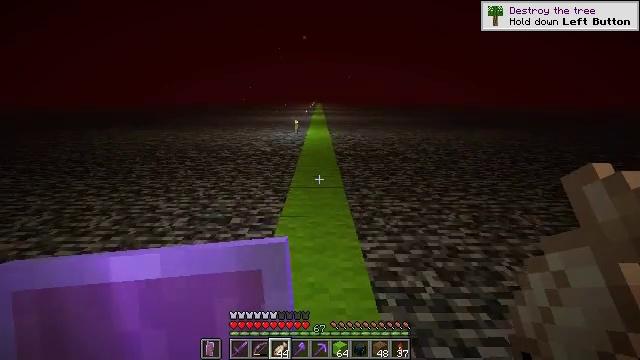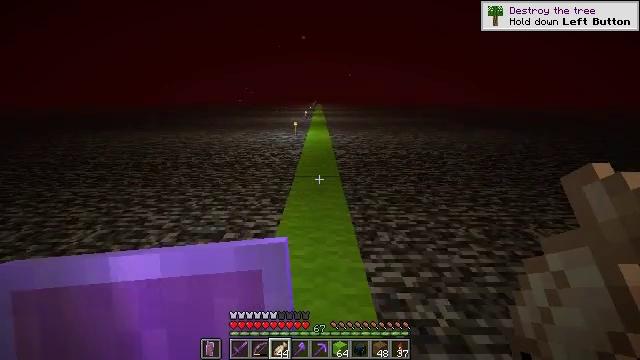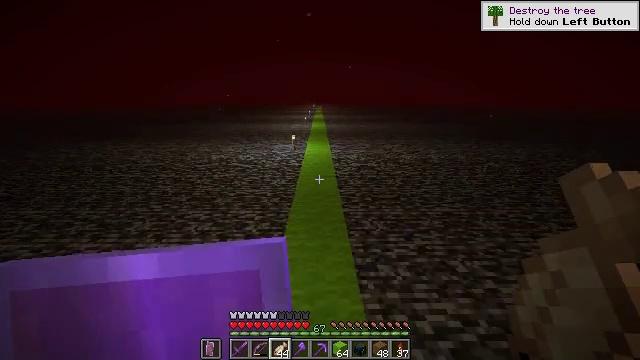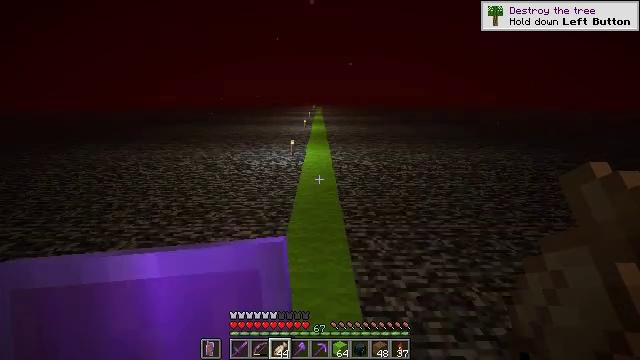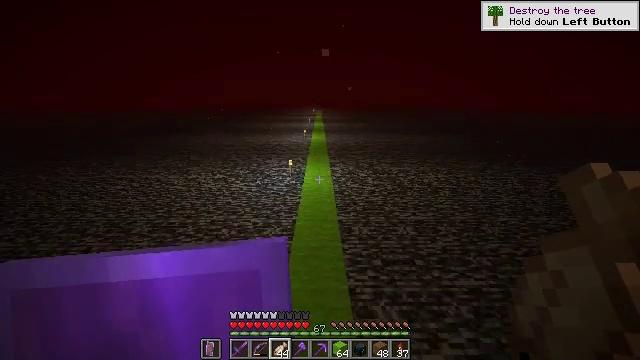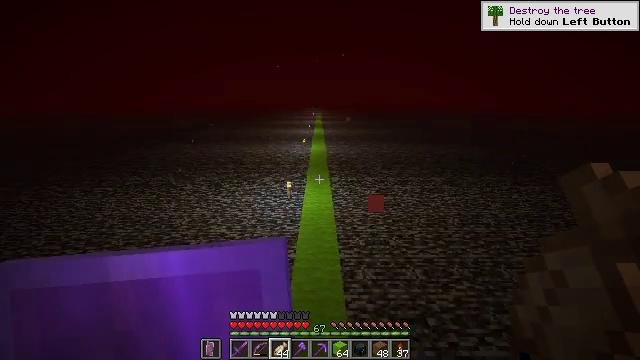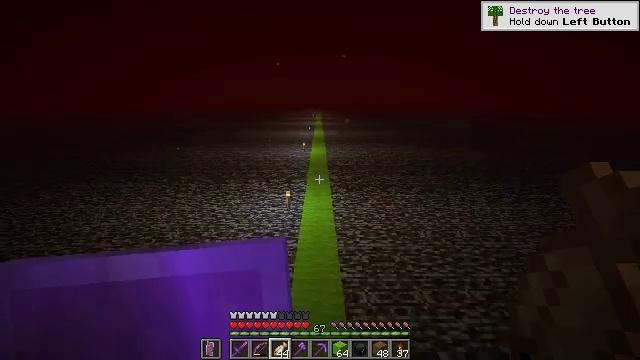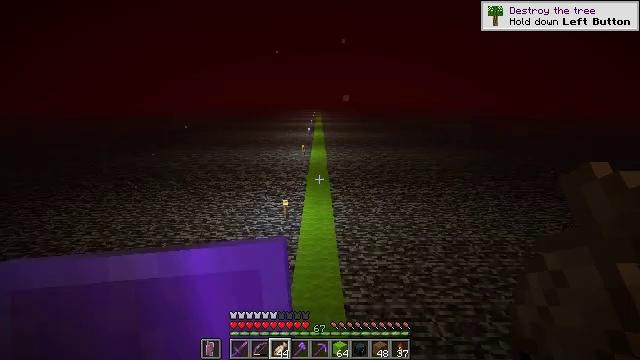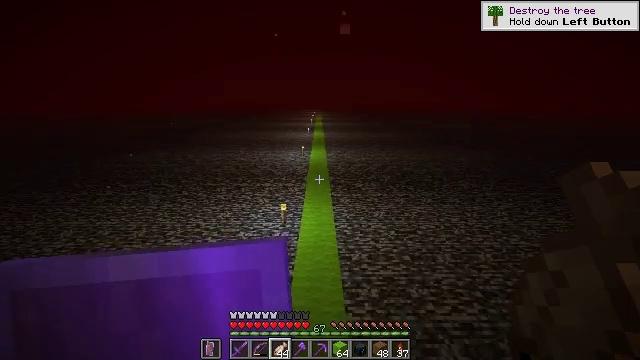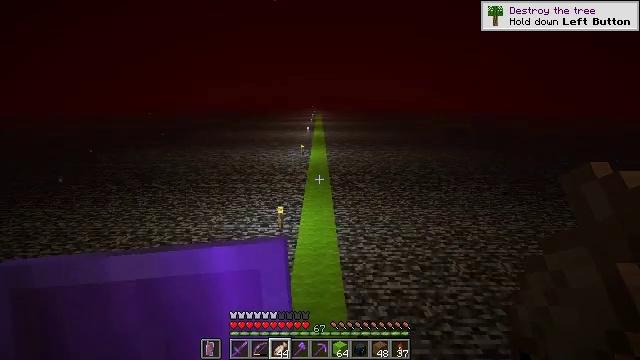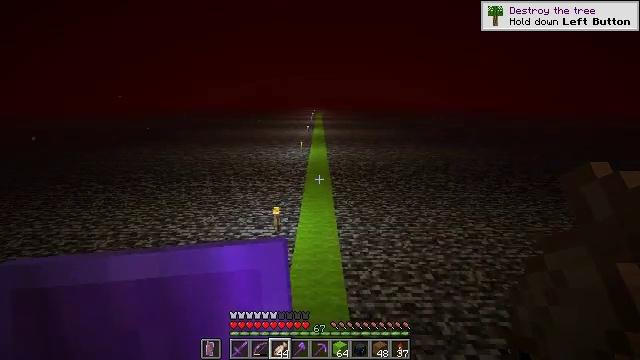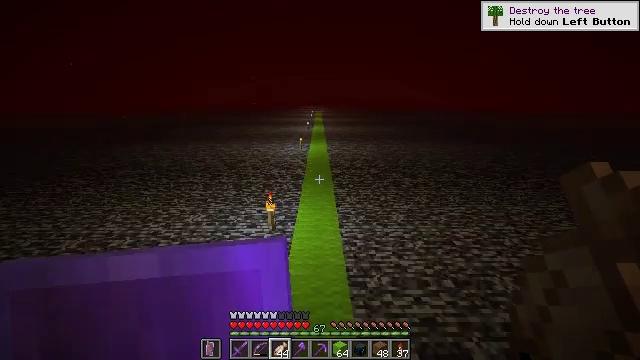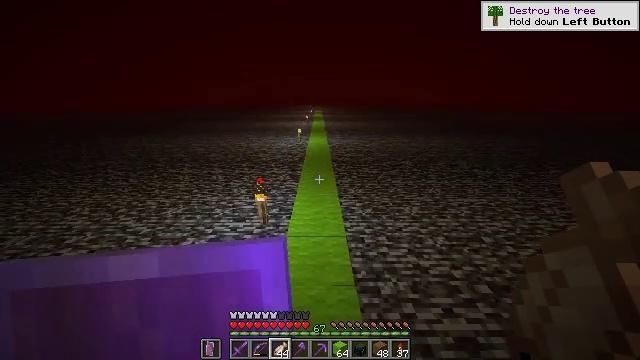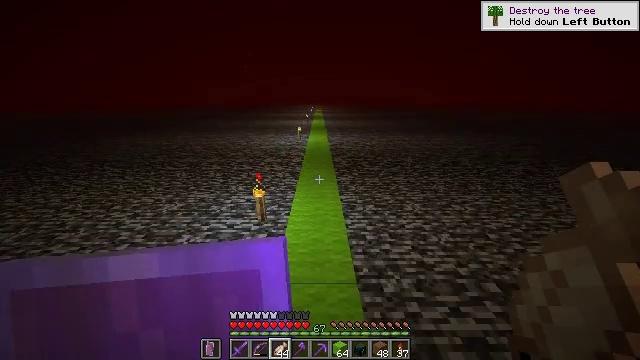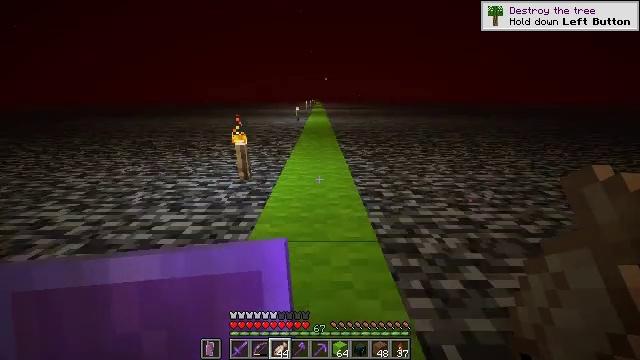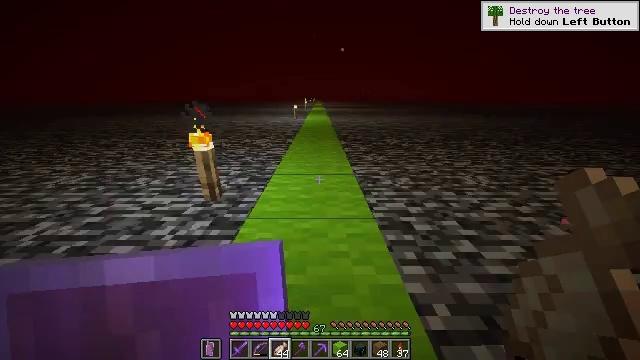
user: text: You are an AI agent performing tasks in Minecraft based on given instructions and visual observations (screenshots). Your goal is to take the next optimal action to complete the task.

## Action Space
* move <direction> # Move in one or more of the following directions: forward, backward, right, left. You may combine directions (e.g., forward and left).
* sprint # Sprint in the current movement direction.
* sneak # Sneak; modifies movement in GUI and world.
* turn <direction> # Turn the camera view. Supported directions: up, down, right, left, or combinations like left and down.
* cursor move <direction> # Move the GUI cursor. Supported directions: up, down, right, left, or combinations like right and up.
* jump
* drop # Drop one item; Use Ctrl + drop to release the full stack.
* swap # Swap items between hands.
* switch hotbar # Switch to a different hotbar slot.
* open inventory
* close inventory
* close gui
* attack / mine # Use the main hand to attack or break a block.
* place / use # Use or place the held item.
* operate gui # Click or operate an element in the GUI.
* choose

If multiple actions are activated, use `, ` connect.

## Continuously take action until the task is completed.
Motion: motion action
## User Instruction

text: Create a lime carpet with two lime wool in a crafting table.
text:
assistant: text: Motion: move forward, sprint, jump
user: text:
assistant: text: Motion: move forward, sprint, jump
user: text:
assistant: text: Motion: move forward, sprint, jump
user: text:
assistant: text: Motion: move forward, sprint, jump
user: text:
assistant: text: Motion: move forward, sprint, jump
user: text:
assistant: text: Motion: move forward, sprint
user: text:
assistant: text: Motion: move forward, sprint
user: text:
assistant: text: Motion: move forward, sprint
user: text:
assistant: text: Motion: move forward, sprint
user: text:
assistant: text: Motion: move forward, sprint
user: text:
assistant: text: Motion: move forward, sprint
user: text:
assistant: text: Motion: move forward, sprint, jump
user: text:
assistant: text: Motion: move forward, sprint, jump
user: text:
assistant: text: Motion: move forward, sprint, jump
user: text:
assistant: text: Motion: move forward, sprint, jump
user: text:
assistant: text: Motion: move forward, sprint, jump
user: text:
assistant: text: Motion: move forward, sprint, jump
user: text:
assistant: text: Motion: move forward, sprint, jump
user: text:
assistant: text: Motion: move forward, sprint, jump
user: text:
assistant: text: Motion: move forward, sprint, jump
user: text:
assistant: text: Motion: move forward, sprint, jump
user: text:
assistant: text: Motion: move forward, sprint, jump
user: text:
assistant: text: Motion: move forward, sprint, jump
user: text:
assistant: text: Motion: move forward, sprint
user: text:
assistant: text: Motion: move forward, sprint
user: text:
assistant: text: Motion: move forward, sprint
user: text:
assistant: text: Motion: move forward, sprint
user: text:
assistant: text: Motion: move forward, sprint, jump
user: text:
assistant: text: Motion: move forward, sprint, jump
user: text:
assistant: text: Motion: move forward, sprint, jump